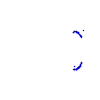
Particle: proton